Question: I'm working on an SSIS transform that joins a table with roughly 100k rows to a table that has 300 million rows. I've been monitoring the transform, and just recently the final steps of the transform have lit up green, despite the MergeJoin and 300million record source table still being yellow. Since this is an inner join, it wouldn't surprise me if it found all of the matching rows, but is this guaranteed by the state of the colors in the diagram?

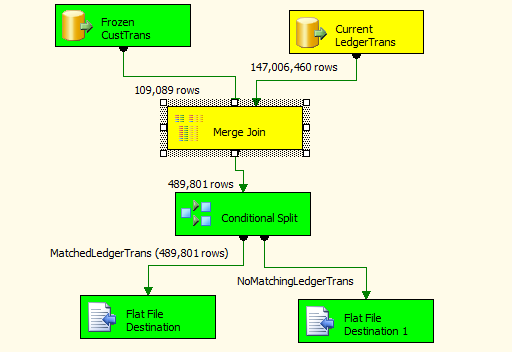
Answer: Yes, the colors are correct.
The left input (Frozen CustTrans) has run out of rows, and the Merge Join has detected that there are no more matches. It has already sent the End of Rowset marker along with it's final buffer, which is why the downstream components have turned green. The other components stay yellow because they are still processing data - each source component will continue until all rows have been read.